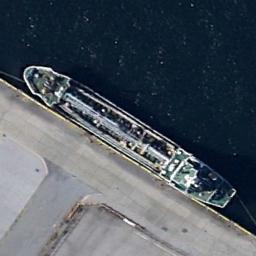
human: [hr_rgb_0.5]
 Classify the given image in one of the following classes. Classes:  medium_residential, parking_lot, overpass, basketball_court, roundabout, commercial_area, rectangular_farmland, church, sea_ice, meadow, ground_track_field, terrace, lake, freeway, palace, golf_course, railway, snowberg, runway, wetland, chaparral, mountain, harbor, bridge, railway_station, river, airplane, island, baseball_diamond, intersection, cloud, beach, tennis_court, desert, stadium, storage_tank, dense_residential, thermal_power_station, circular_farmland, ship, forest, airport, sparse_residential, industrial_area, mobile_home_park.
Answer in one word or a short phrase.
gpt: ship